Aerial crown-view tile of a tropical tree (Barro Colorado Island, Panama), acquired 20250715:
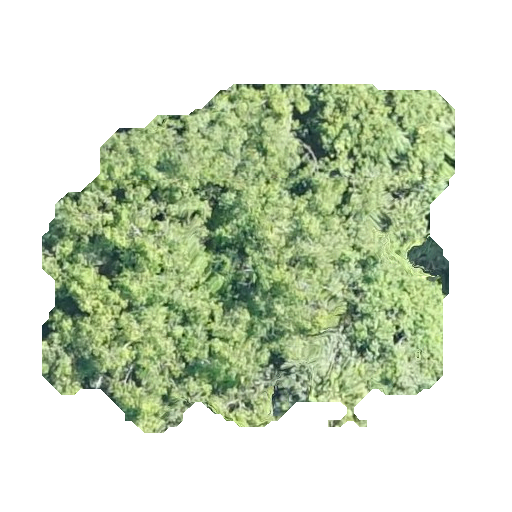
Species: Guatteria lucens
GBIF accepted scientific name: Guatteria lucens
Crown area: 172.676 m²